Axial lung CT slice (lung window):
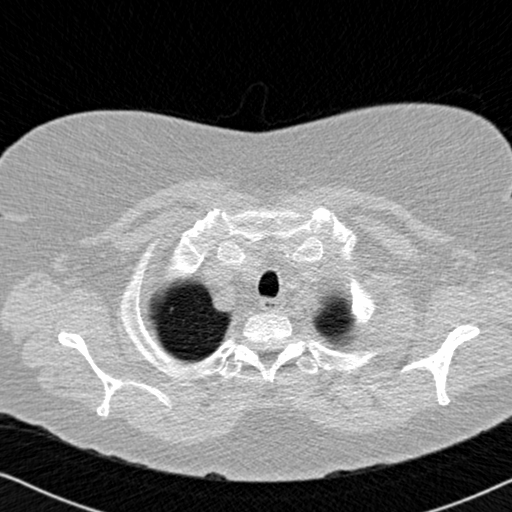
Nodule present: no